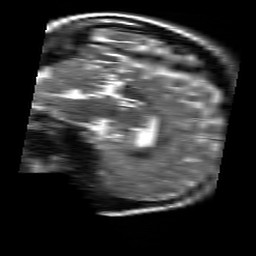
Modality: T2w
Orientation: sagittal
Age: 21
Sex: female
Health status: healthy
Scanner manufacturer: siemens
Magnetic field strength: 3 T
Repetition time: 4.01 s
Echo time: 0.116 s